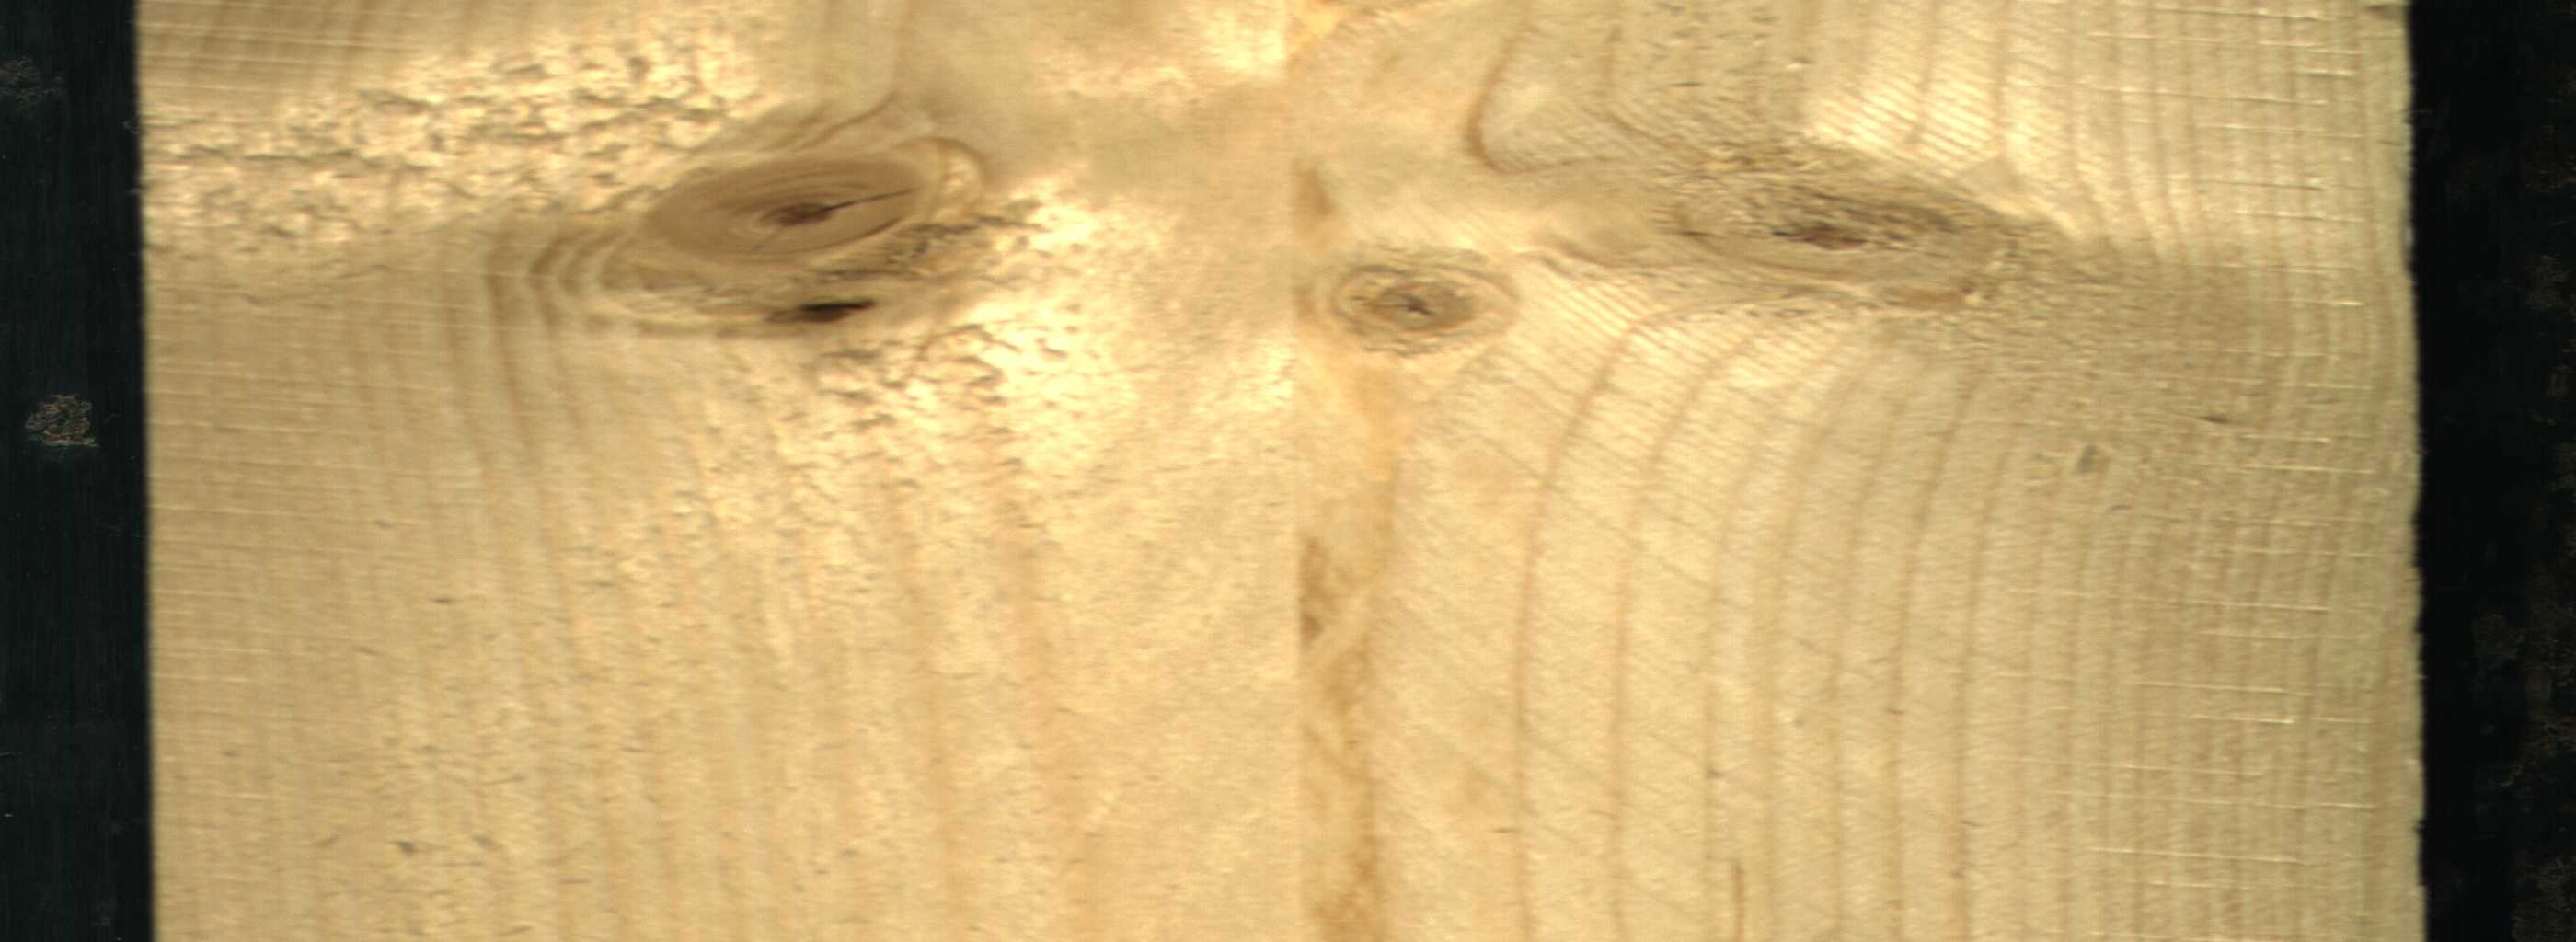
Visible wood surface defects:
knot_with_crack
Dead_Knot
Live_Knot
Live_Knot